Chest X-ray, PA view. Patient: 71 years old, sex M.
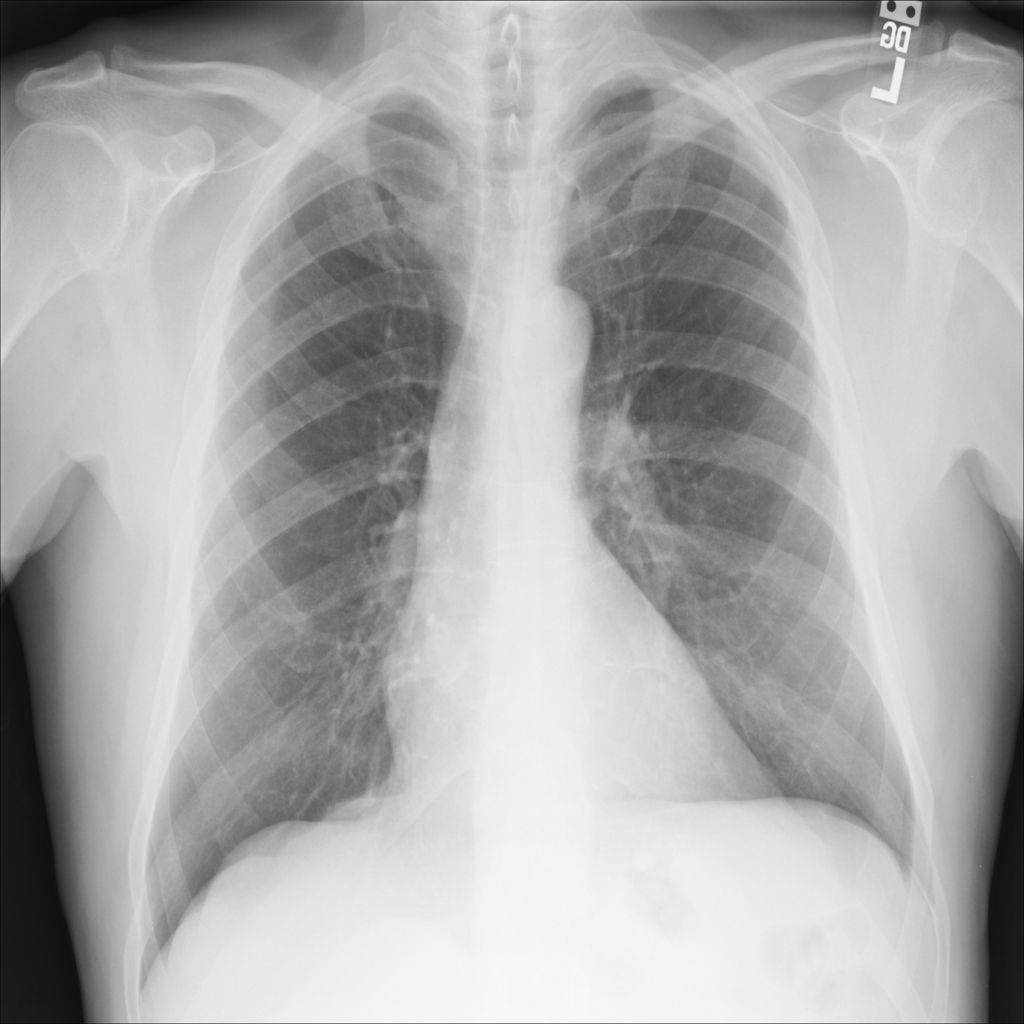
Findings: Emphysema